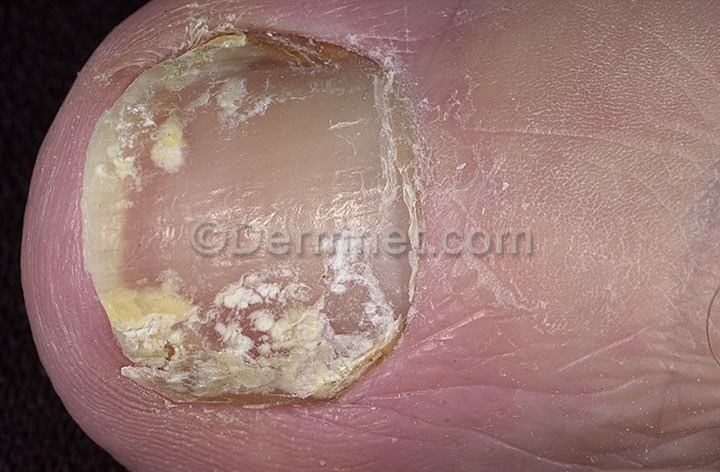
Disease: Nail Fungus and other Nail Disease